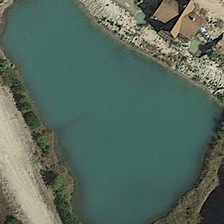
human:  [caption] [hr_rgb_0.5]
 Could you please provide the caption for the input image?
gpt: next to the pond is a house with a brown roof .

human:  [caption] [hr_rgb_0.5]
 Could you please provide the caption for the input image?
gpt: some trees were planted around the pond .

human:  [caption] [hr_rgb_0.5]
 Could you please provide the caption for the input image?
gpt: next to the pond is a house with a brown roof .

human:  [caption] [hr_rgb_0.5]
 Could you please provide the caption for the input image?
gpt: some trees were planted around the pond .

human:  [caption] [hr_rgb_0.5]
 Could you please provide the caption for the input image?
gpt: next to the pond is a house with a brown roof .